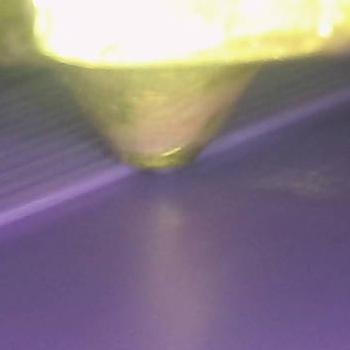
Flow rate: 54%